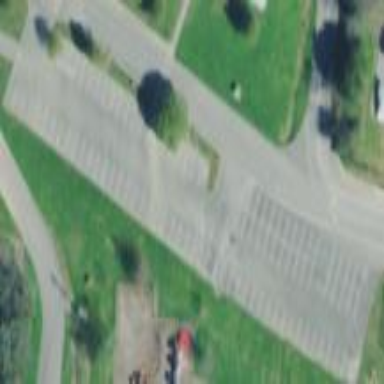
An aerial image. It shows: Parking area.